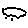
Label: cloud